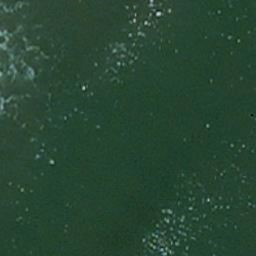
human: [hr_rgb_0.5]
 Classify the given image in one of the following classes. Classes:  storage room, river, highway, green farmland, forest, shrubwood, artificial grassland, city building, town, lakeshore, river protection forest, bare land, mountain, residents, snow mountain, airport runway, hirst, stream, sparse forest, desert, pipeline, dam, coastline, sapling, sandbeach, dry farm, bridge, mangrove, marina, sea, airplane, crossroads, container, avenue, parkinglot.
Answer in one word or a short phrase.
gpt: sea